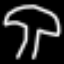
Label: mushroom